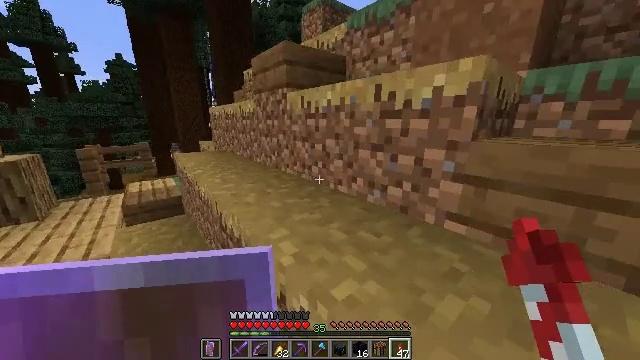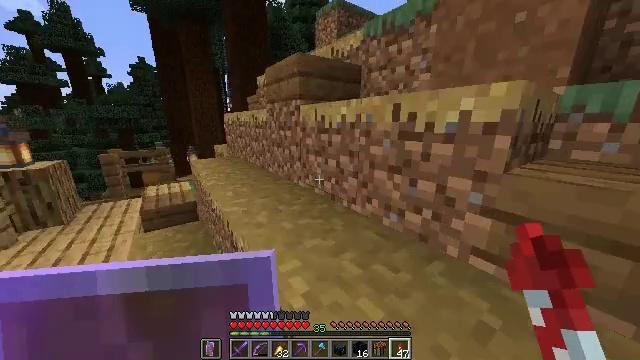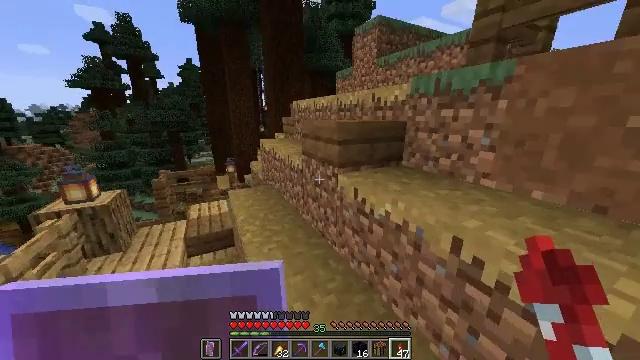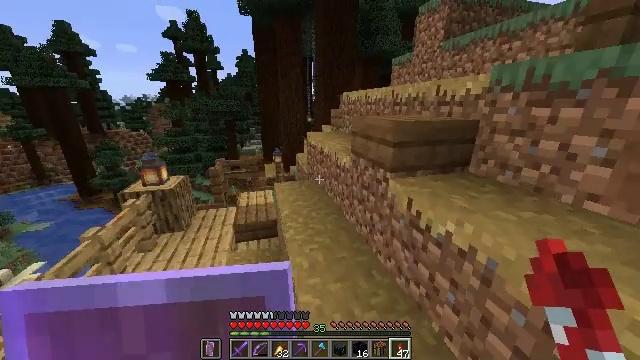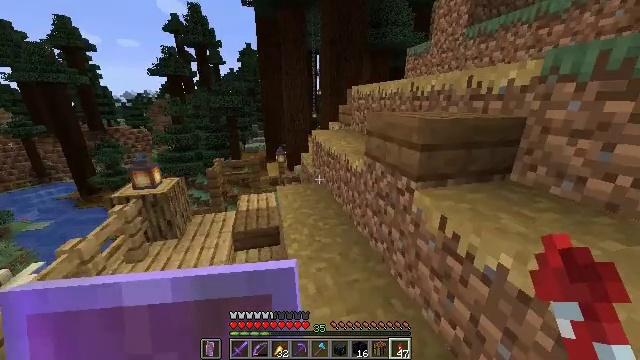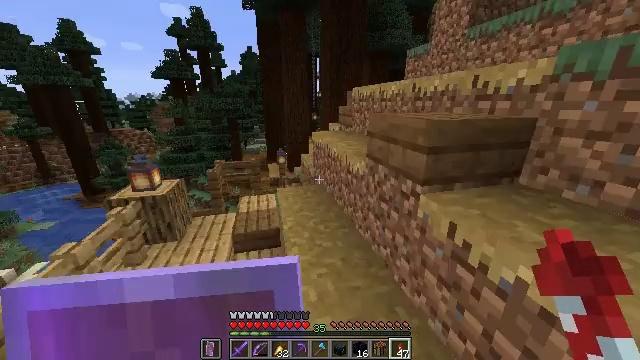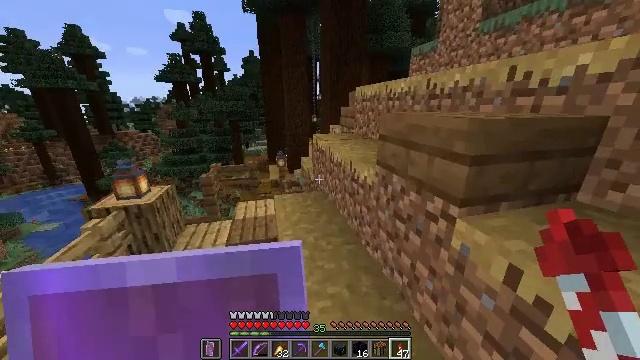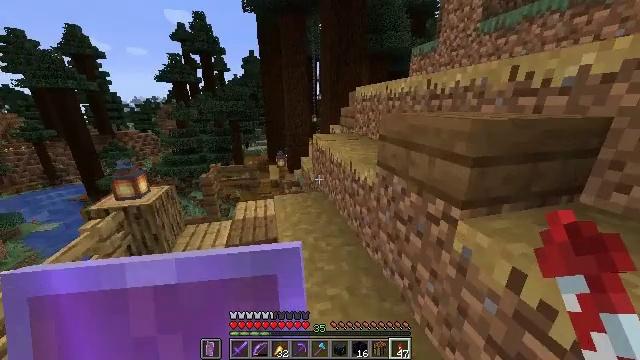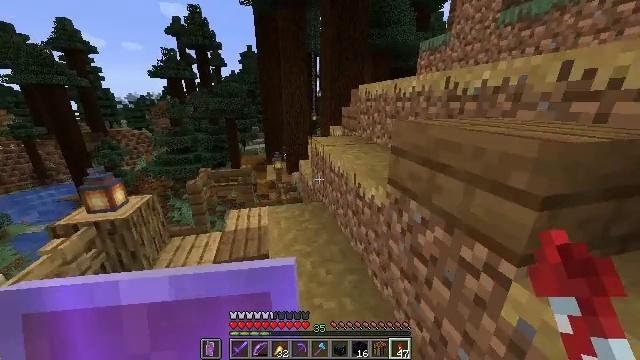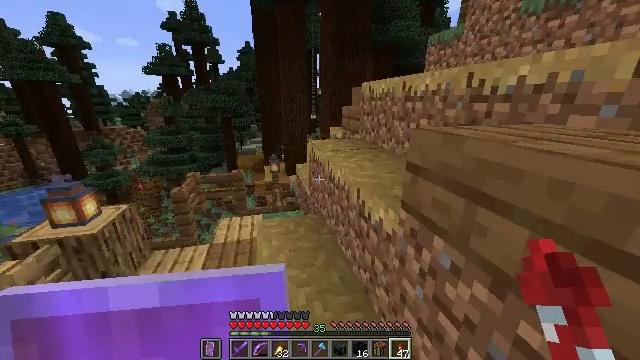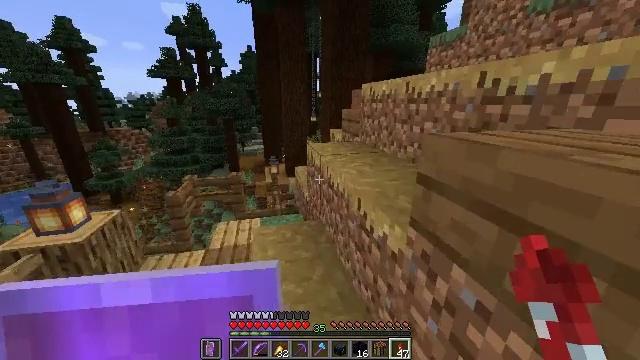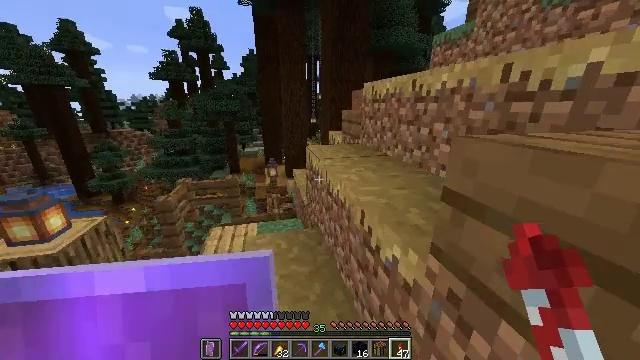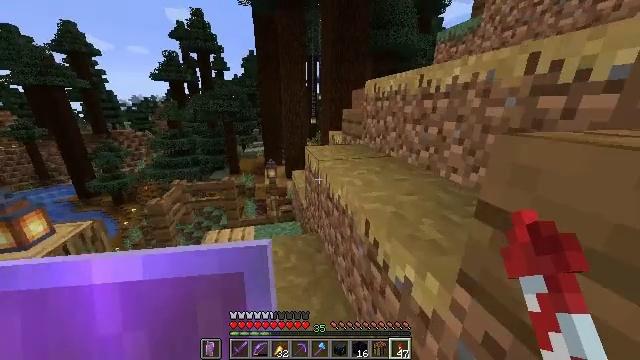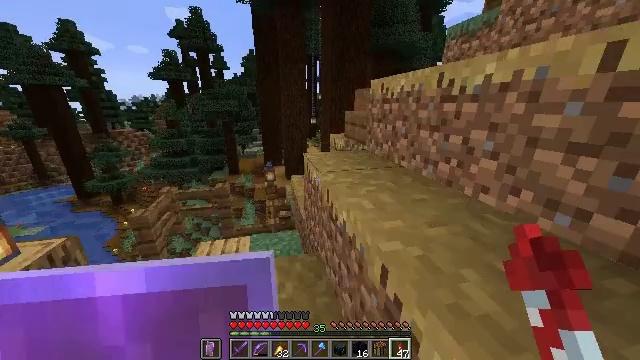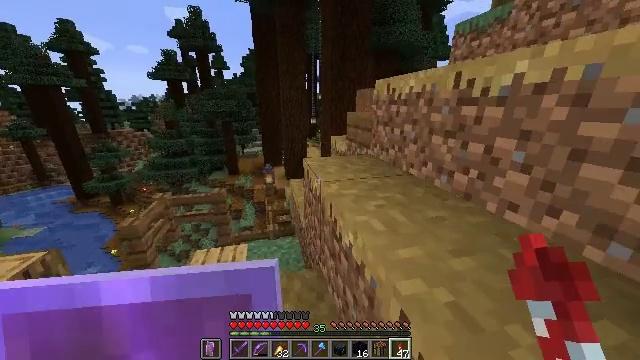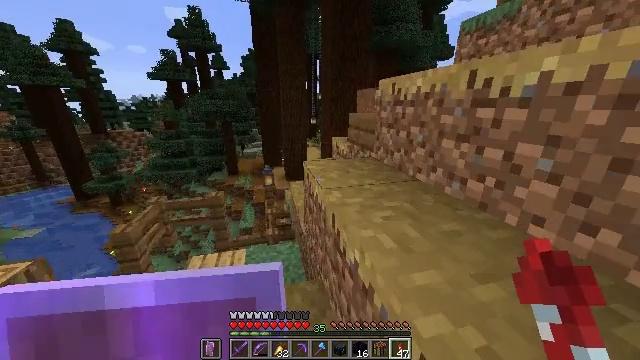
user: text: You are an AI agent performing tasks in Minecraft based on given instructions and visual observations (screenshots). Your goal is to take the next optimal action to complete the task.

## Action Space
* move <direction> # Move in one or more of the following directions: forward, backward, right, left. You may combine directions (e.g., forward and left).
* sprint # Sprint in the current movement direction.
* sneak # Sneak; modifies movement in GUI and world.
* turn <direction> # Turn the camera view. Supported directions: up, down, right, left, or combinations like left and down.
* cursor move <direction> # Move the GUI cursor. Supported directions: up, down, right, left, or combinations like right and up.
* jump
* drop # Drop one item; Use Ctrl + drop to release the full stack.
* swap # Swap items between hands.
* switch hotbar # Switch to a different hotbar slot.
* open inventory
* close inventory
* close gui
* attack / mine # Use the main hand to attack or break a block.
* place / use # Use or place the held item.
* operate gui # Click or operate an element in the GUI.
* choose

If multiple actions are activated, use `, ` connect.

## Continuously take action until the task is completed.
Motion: motion action
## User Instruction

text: Use wool to craft a light gray carpet.
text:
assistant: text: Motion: move forward, sprint, turn left, attack / mine
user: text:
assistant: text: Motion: move forward, sprint, turn left and down, attack / mine
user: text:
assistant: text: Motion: move forward, sprint, turn left and down, attack / mine
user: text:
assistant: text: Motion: move forward, sprint, turn left, attack / mine
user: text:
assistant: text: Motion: move forward, sprint, attack / mine
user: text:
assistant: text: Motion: move forward, sprint, attack / mine
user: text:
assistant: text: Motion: move forward, sprint, attack / mine
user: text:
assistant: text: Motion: move forward, sprint, attack / mine
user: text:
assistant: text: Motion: move forward, sprint, attack / mine
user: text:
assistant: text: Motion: move forward, sprint, attack / mine
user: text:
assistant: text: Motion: move forward, sprint, attack / mine
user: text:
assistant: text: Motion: move forward, sprint, attack / mine
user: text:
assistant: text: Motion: move forward, sprint, attack / mine
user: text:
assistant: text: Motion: move forward, sprint, attack / mine
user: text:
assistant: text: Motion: move forward, sprint, attack / mine
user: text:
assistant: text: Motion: move forward, sprint, attack / mine
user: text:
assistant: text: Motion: move forward, sprint, attack / mine
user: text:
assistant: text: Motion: move forward, sprint, attack / mine, jump
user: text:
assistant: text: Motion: move forward, sprint, attack / mine, jump
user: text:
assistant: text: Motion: move forward, sprint, attack / mine, jump
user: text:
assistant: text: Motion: move forward, sprint, attack / mine
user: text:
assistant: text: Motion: move forward, sprint, attack / mine
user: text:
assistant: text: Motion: move forward, sprint, attack / mine
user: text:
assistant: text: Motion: move forward, sprint, turn right and down, attack / mine
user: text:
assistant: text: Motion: move forward, sprint, turn right and down, attack / mine
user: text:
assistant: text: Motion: move forward, sprint, turn right and down, attack / mine
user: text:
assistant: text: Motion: move forward, sprint, turn right and down, attack / mine
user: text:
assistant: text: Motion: move forward, sprint, attack / mine
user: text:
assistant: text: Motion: move forward, sprint, attack / mine
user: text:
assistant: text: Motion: move forward, sprint, attack / mine, jump